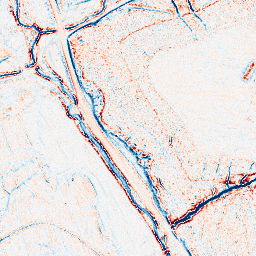
Category: edge_preserving
Decomposition family: anisotropic_diffusion
Decomposition parameters: iterations: 20
kappa: 100
gamma: 0.05
Upsampling method: edge_directed
Upsampling parameters: scale: 4
Upsampling scale: 4